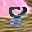
Label: 8